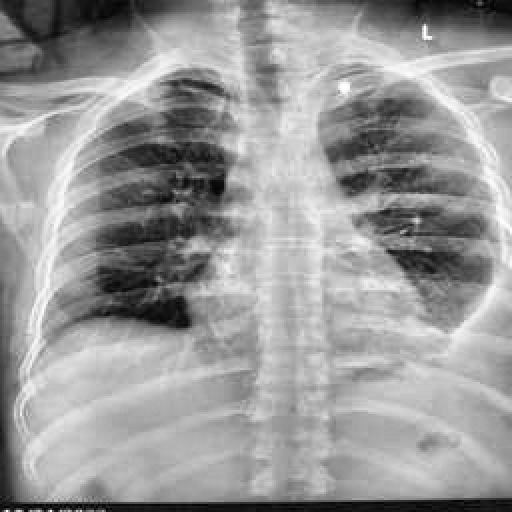
Finding: TUBERCULOSIS